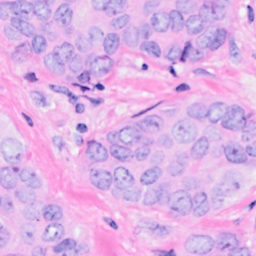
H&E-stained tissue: Breast